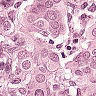
Metastatic tissue present: yes